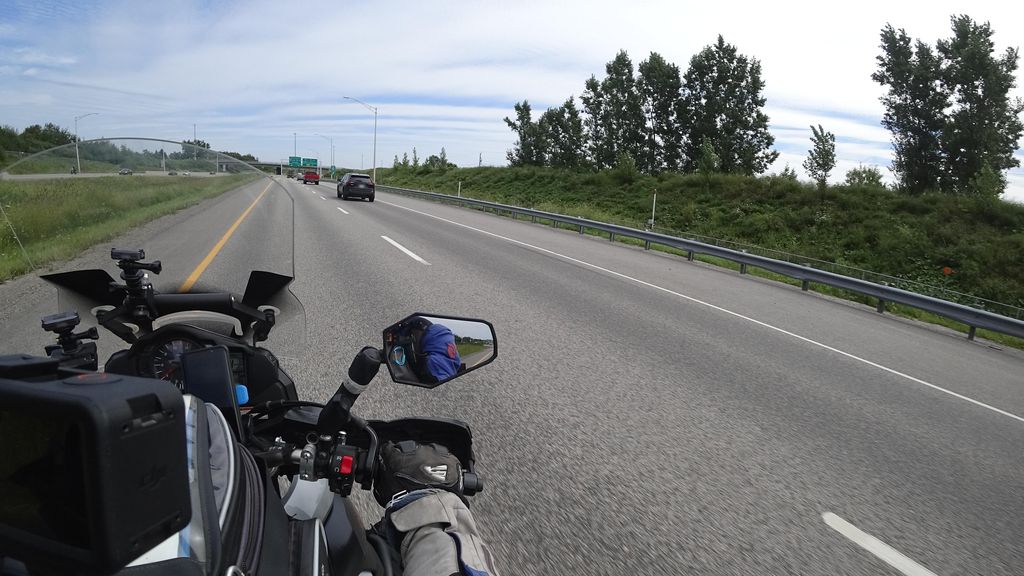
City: quebec_city